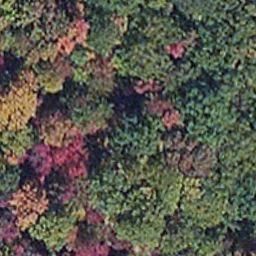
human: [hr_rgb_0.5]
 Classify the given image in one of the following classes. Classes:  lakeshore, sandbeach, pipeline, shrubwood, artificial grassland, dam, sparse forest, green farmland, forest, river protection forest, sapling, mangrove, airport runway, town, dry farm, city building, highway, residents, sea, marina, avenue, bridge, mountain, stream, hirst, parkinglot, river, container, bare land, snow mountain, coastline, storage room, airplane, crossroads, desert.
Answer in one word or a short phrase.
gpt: mangrove